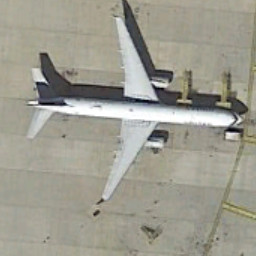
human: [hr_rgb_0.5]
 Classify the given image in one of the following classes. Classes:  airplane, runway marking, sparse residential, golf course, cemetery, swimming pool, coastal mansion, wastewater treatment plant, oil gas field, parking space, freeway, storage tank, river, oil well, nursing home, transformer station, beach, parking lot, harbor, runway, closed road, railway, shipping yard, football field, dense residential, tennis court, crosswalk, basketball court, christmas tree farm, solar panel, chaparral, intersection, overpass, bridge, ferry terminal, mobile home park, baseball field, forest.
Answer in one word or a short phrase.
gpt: airplane